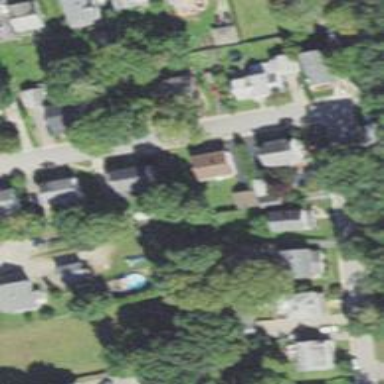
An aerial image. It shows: Residential driveway designated as service road.